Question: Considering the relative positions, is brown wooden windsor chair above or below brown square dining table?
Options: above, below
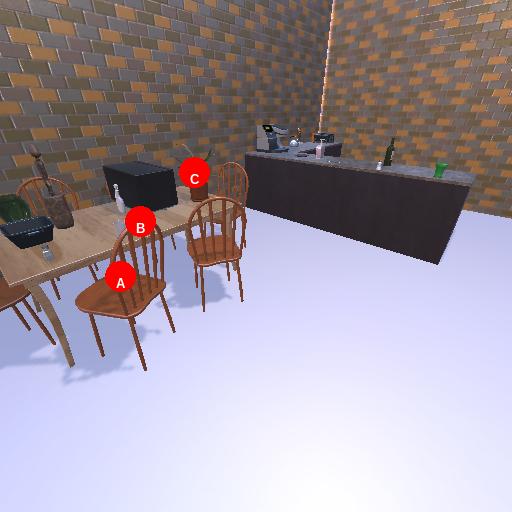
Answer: above